Question: I have used <URL>. And tried to save the images from camera. The issue is that the image is getting saved but with a blue tint as below.

The below is the code I used to save the image.
'''
- (void)processImagecv::Mat&image
{
ALAssetsLibrary *library = [[ALAssetsLibrary alloc] init];
UIImage * convertedImage = [ViewController imageWithCVMat:image];
[library writeImageToSavedPhotosAlbumconvertedImage CGImage] orientationALAssetOrientation)[convertedImage imageOrientation] completionBlock:^(NSURL *assetURL, NSError *error){
if (error)
{
// TODO: error handling
}
else
{
// TODO: success handling
NSLog(@"Success";
}
}];
TS(DetectAndAnimateFaces);
faceAnimator->detectAndAnimateFaces(image);
TE(DetectAndAnimateFaces);
}
'''
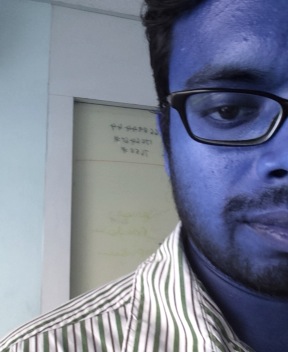
Answer: In a given image order of channels is reversed, ie instead from opencv default representation BGR the image has the representation RGB, namely channel red and blue are swapped.